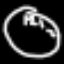
Label: clock